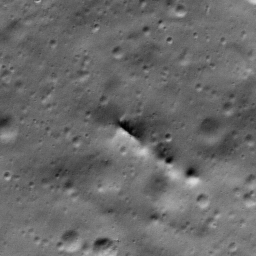
Pit: Adams B 3
Host crater: Adams B
Host type: impact_melt
Lunar coordinates: latitude -31.289, longitude 65.752